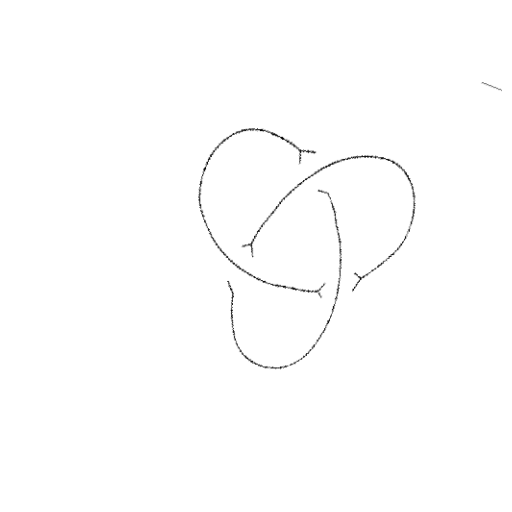
Crossing number: 3